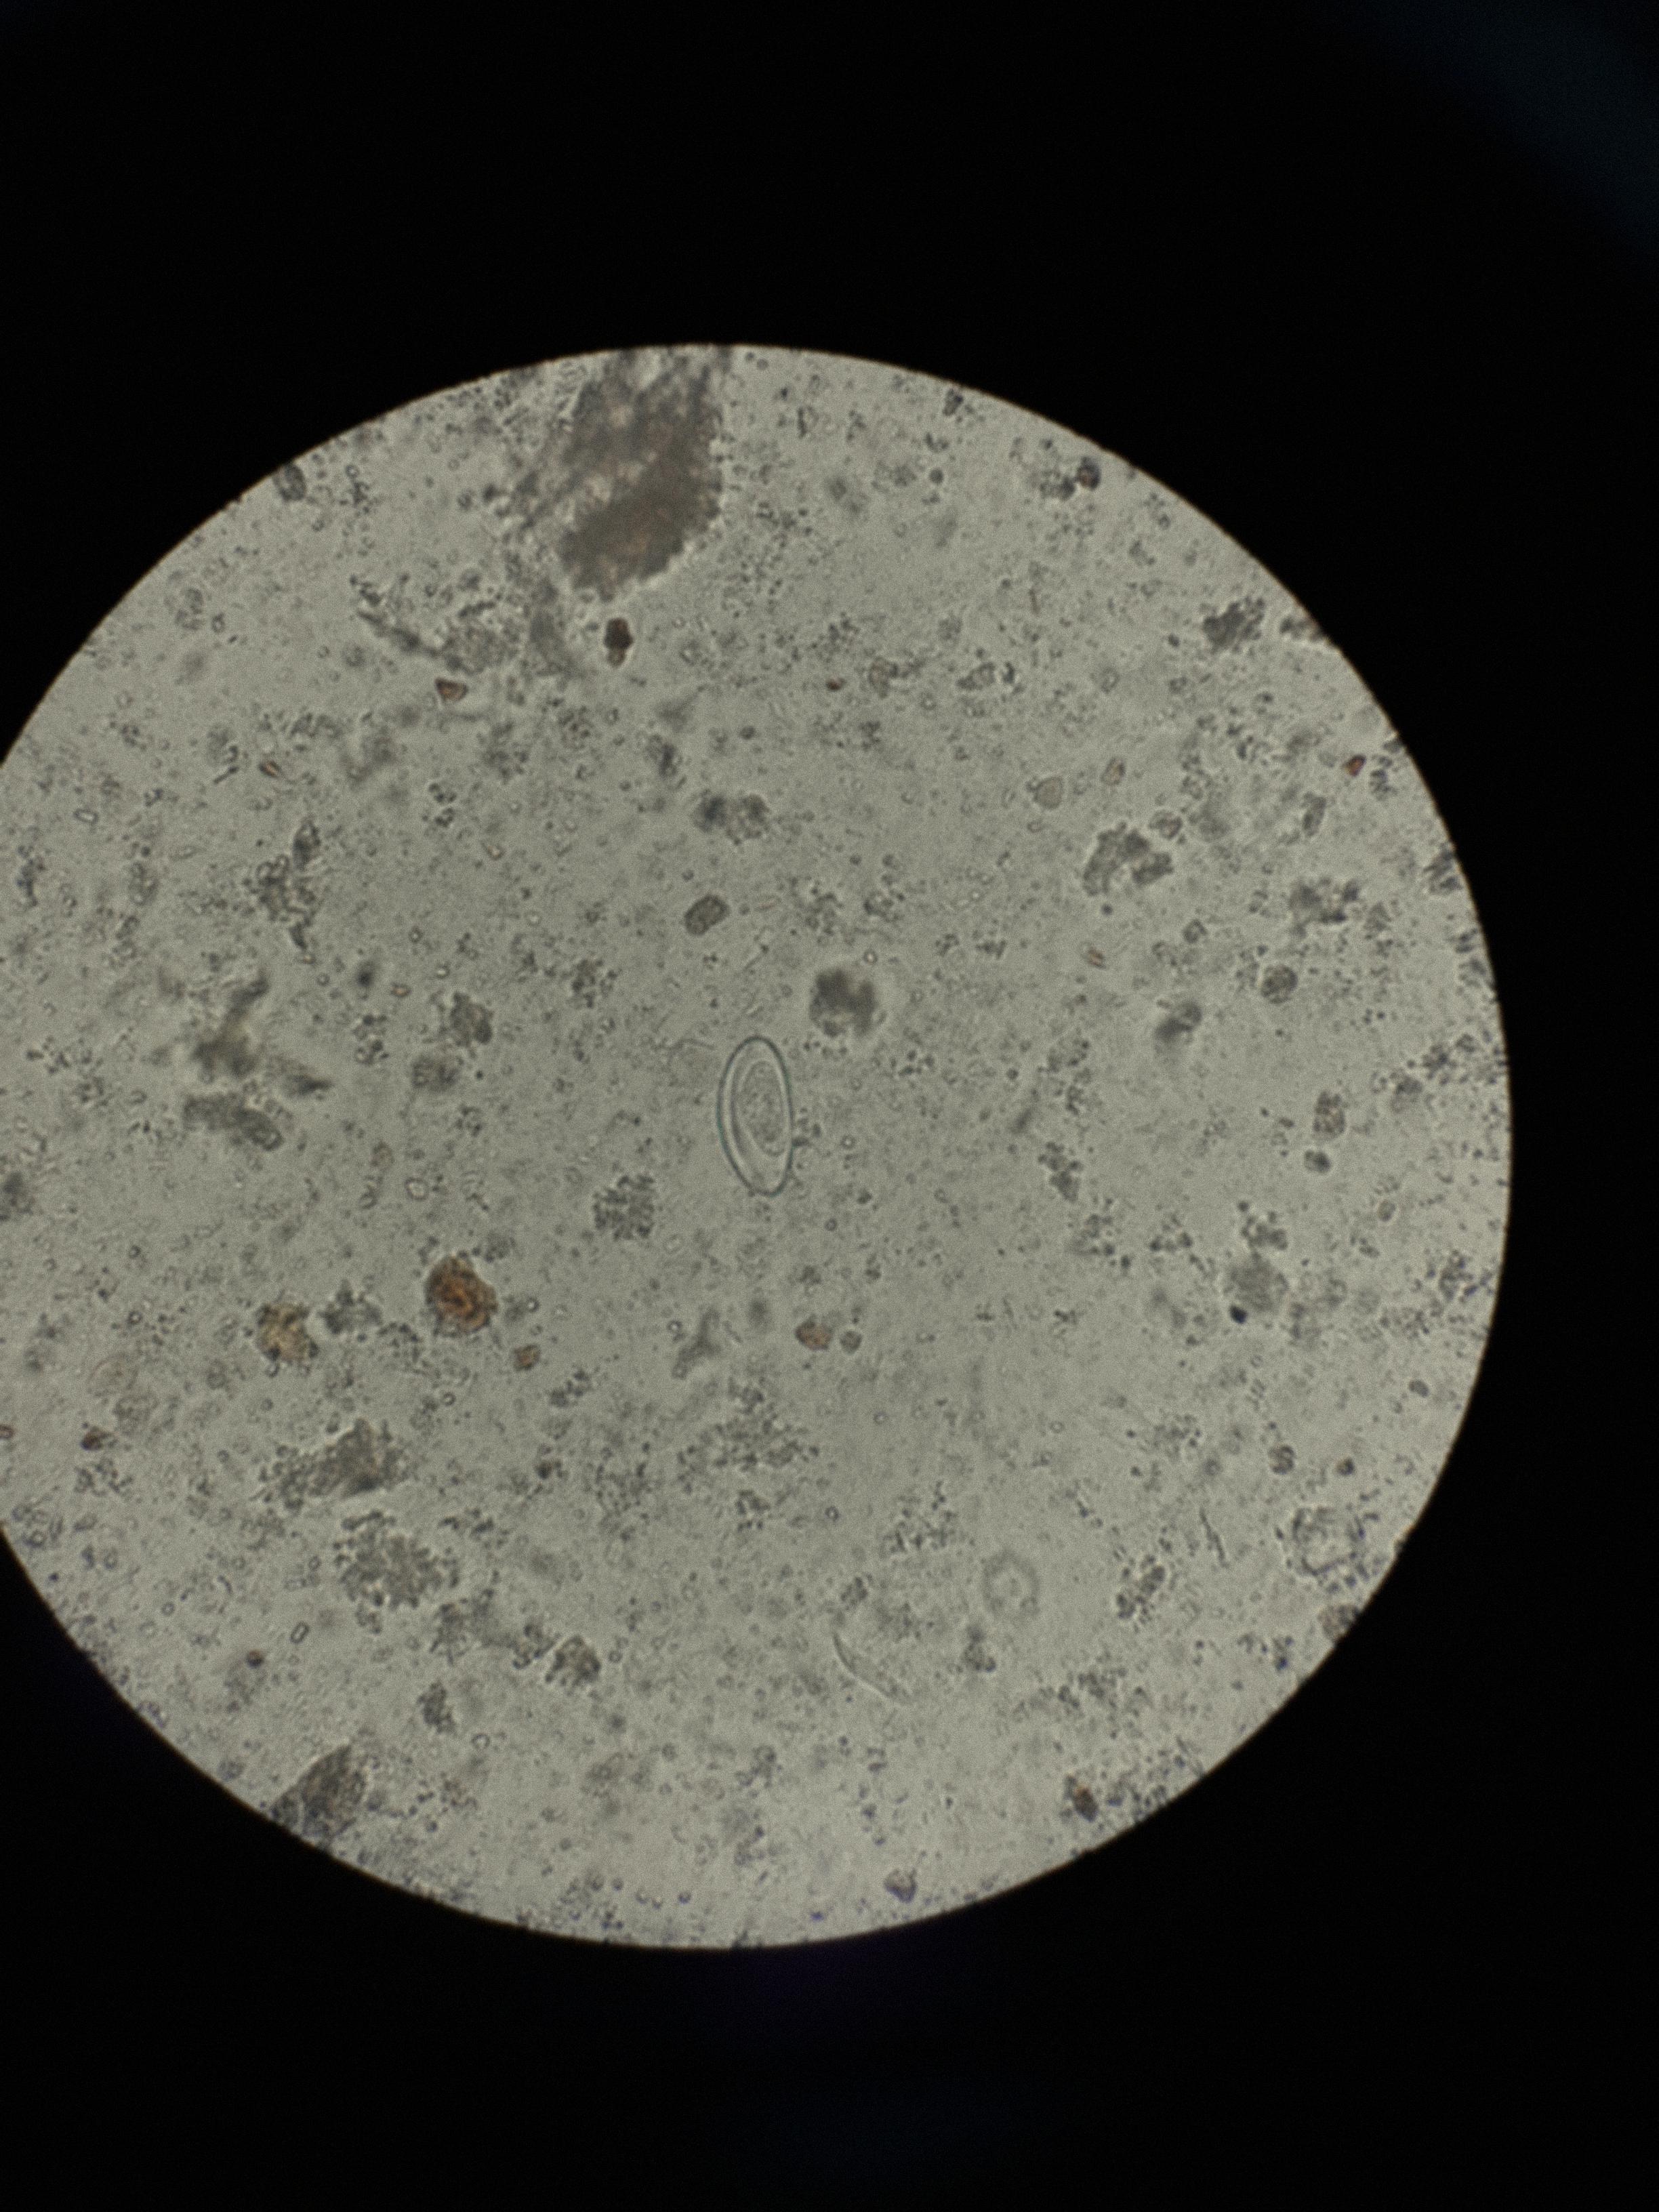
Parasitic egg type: Enterobius vermicularis